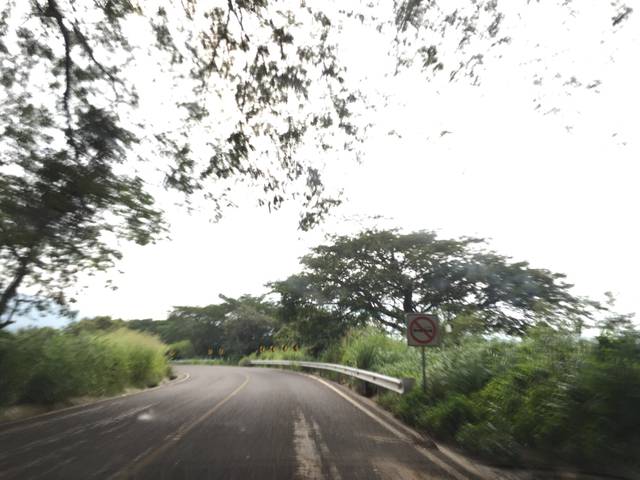
Region: Mexico
Coordinates: 19.342, -103.781